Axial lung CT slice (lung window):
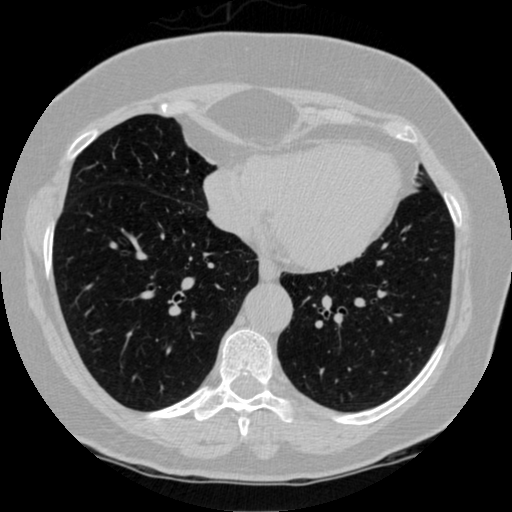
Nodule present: no